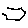
Label: hexagon